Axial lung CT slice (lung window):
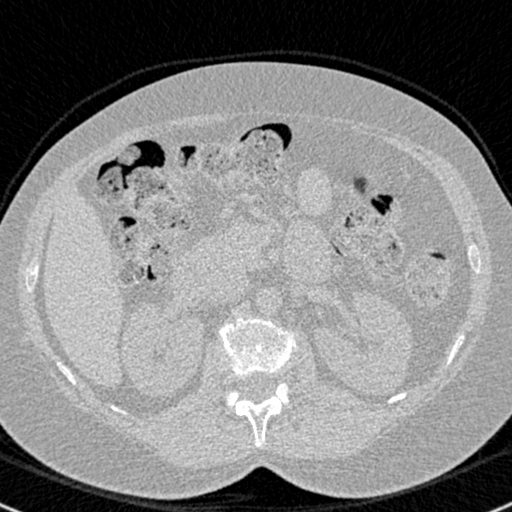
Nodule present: no